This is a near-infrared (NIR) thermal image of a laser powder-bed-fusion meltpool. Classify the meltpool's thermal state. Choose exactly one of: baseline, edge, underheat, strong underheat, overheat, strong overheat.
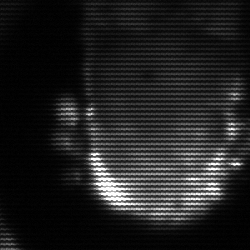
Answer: baseline